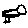
Label: bird